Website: lowes
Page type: customer-info-address
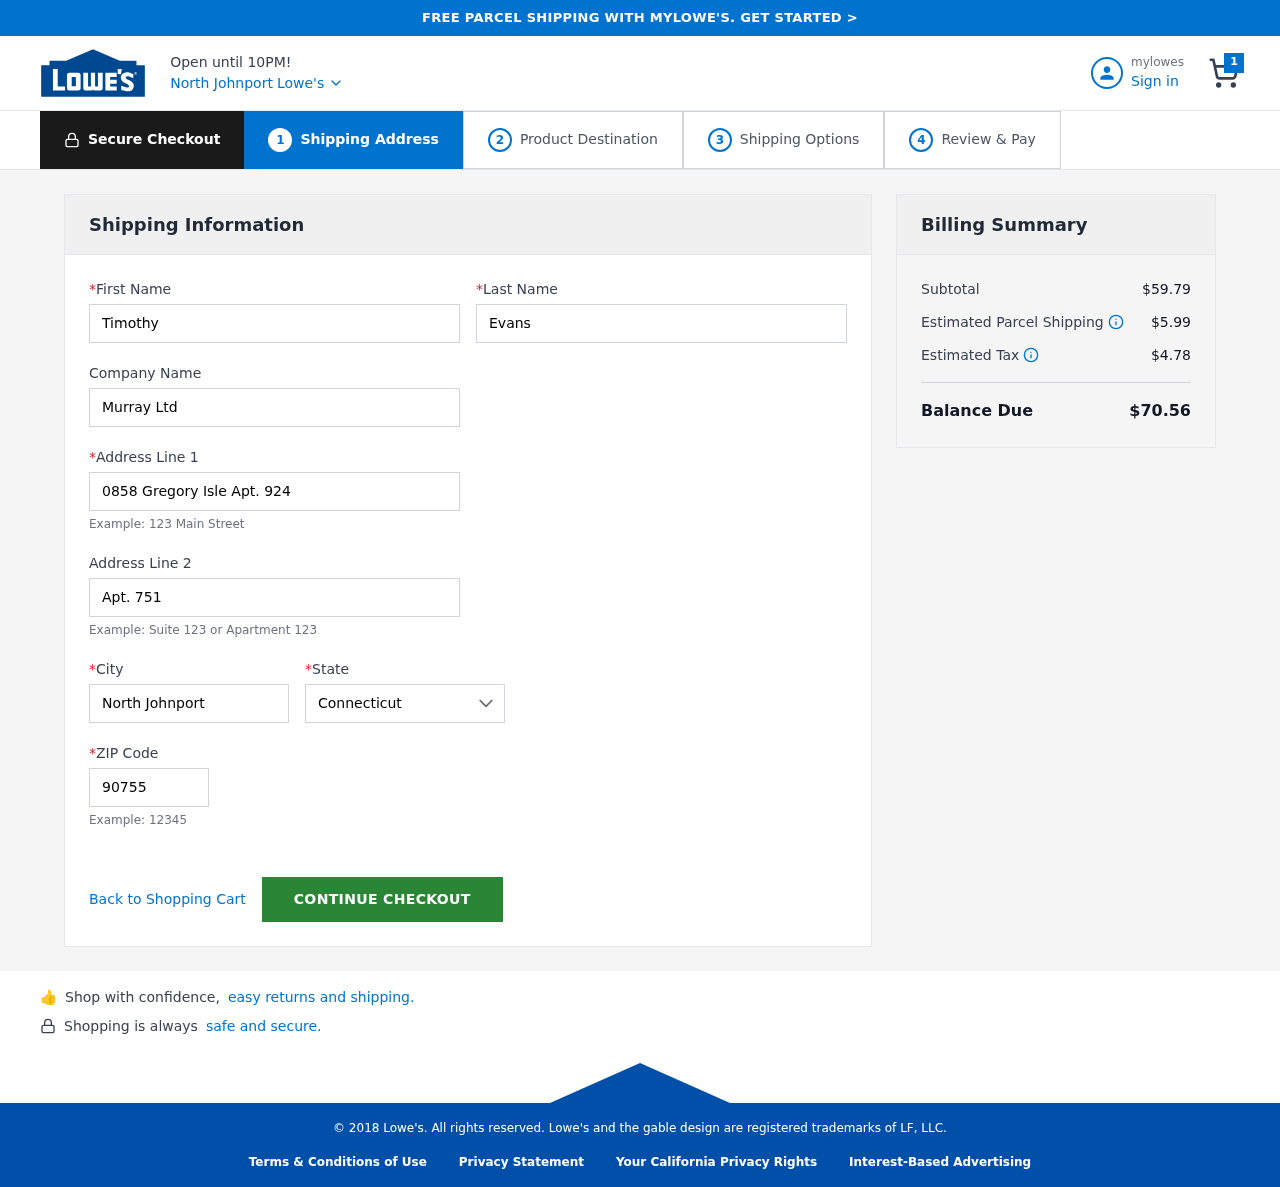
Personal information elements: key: PII_CITY
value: North Johnport
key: PII_COMPANY
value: Murray Ltd
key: PII_FIRSTNAME
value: Timothy
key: PII_LASTNAME
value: Evans
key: PII_POSTCODE
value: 90755
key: PII_STATE
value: Connecticut
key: PII_STREET
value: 0858 Gregory Isle Apt. 924
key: PII_STREET2
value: Apt. 751
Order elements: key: ORDER_NUM_ITEMS
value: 1
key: ORDER_SUBTOTAL
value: $59.79
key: ORDER_SHIPPING_COST
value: $5.99
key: ORDER_TAX
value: $4.78
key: ORDER_TOTAL
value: $70.56